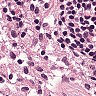
Metastatic tissue present: no